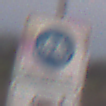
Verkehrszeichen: BeginnFahrradstrasse
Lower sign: MehrspurigeFahrzeugeFrei11
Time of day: SunriseSunset
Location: Outdoor (Nature)
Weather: Clear
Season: NotSpecified
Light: Natural